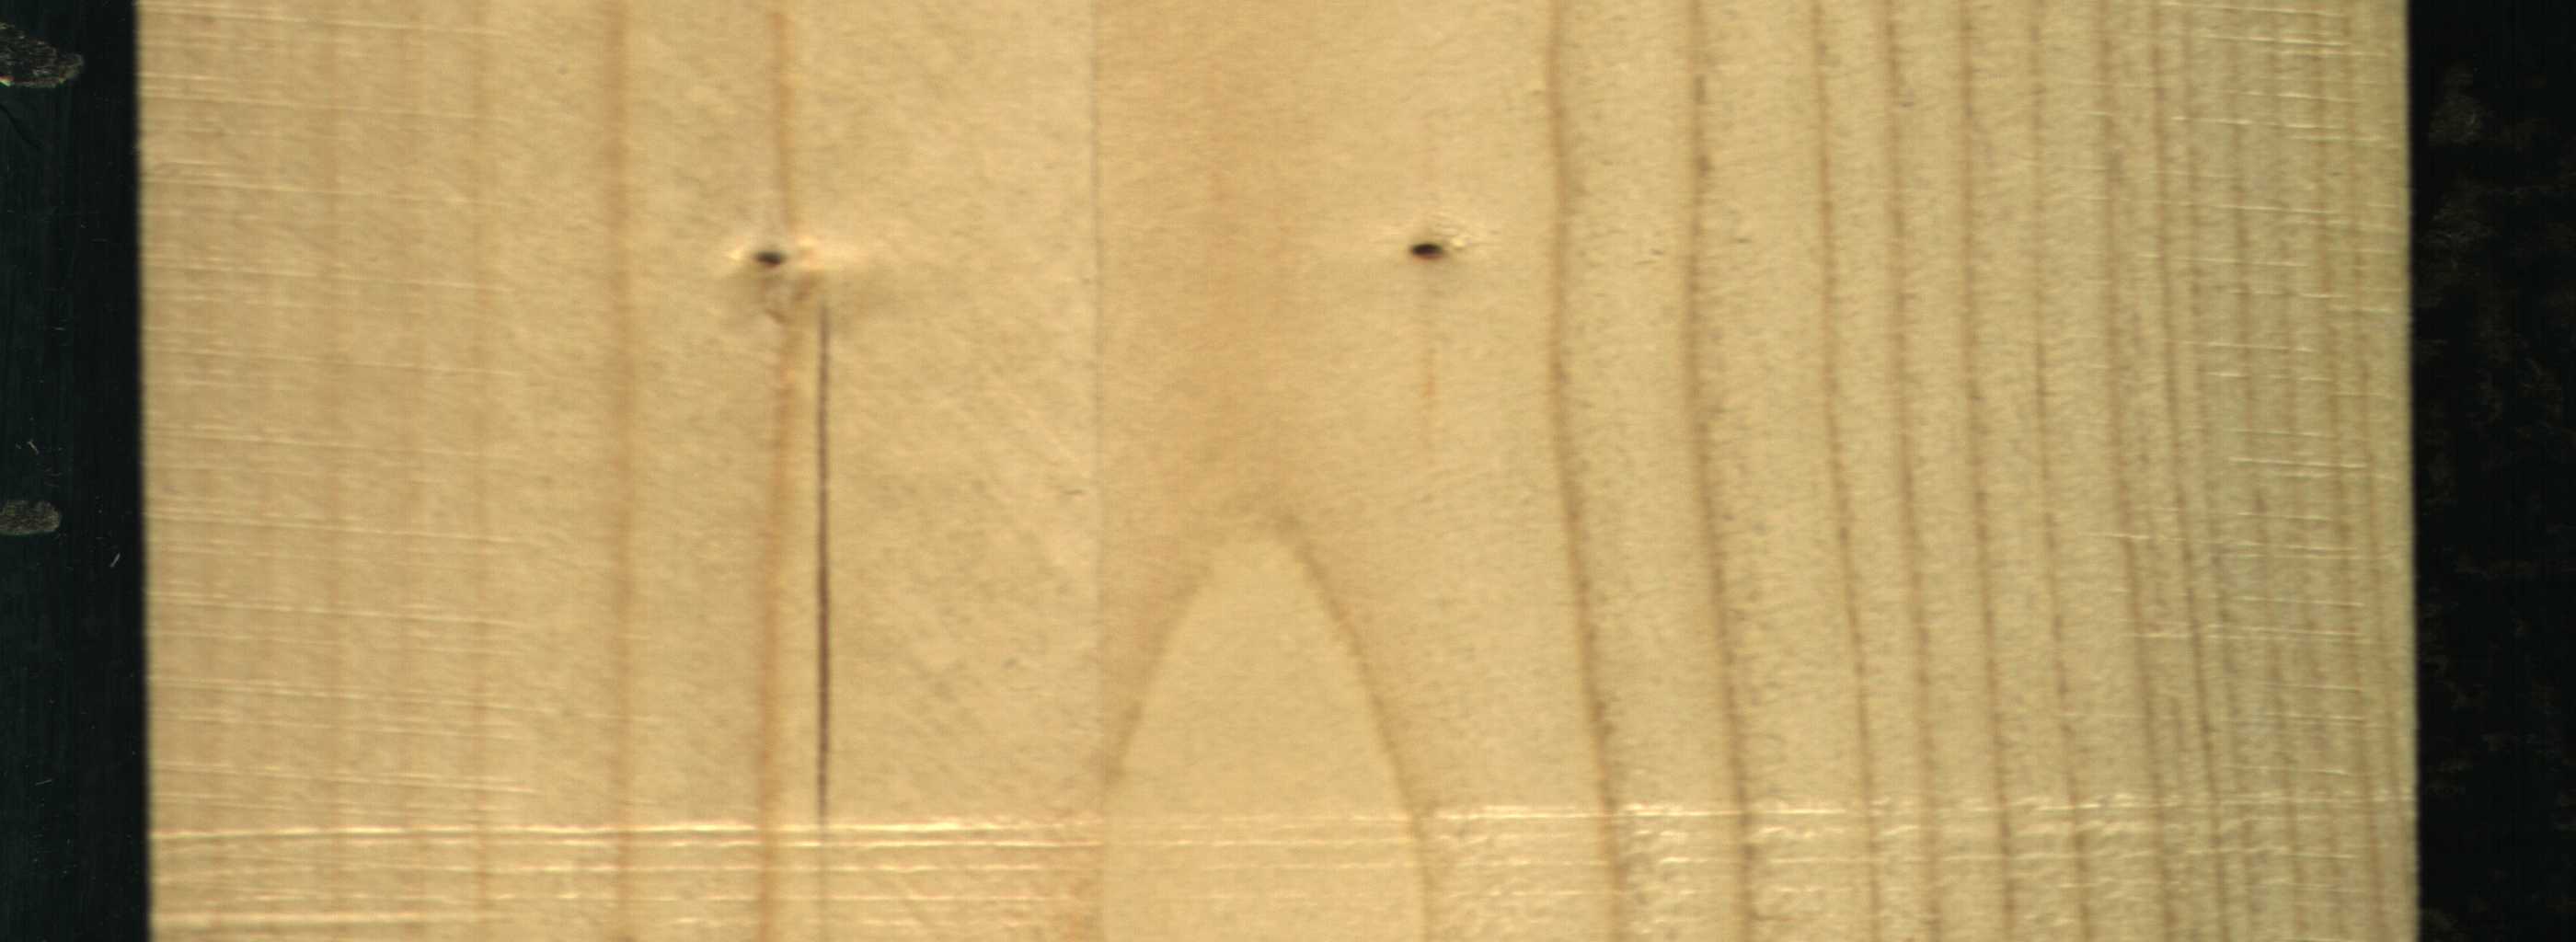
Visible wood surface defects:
resin
Dead_Knot
Dead_Knot